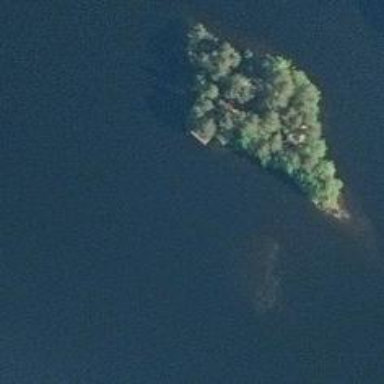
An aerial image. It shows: Island.